Question: How to get all data from a grid which have more than 1 page?
I set only to display 50 records in a page, but my total data is up to 52 records which store into 2 pages.

May i know how to get all data from this 2 pages?
Below is the code which only can get 1 page data...
'''
ExportButtonTestJS = Ext.extend(One.Report, {
reportName: 'ExportButtonTestRpt',
autoExecute: true,
isDetailPage: false,
listeners: {
bbarconfig: function(report, bbarConfig) {
bbarConfig.items.push({
xtype: 'button',
text: 'Export',
disabled: false,
onClick : function () {
console.log(report.grid.getStore().data.items);
}
});
}
}
});
'''
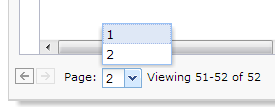
Answer: Default page size is 50 for Ext.data.store. So even the data in store is more than 50 records (like for example 400) only 50 records will be stored in a Ext.store at any time. Once we go to next page next records from 51 to 100 records will be stored in store.
Two solutions for your requirement:
1. Increase pageSize as you want -- Eg: pageSize:500
2. Set buffered:true in Ext.data.store
On setting 'buffered:true', you can get all records of store at a time by using 'grid.store.getRange(start, end)'. But in this case you need to load the store once for the first time.